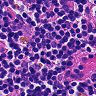
Metastatic tissue present: no